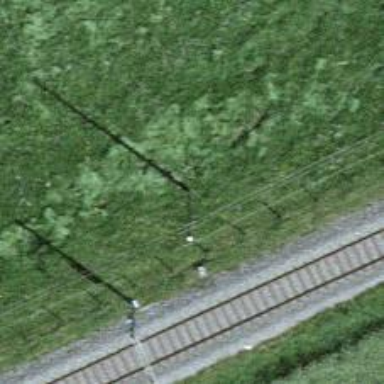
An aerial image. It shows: Power pole.